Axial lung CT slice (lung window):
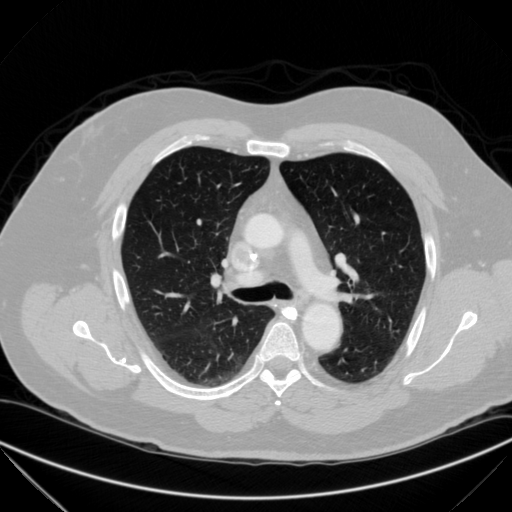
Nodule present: yes
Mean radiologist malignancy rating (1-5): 3